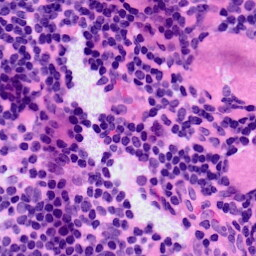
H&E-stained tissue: LymphNode